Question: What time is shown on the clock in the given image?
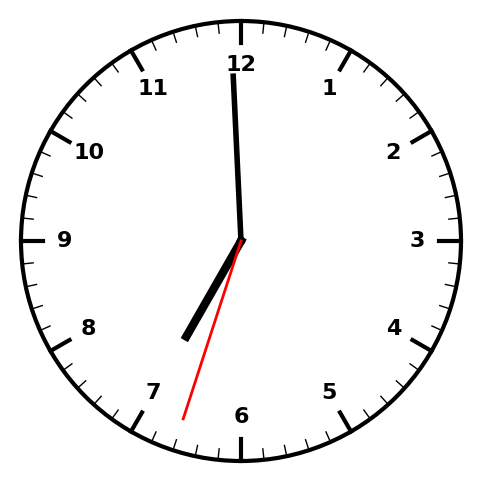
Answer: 06:59:33